Question: I have googled and tried many solutions which worked for others but not in my case. I don't know why.
I am learning to use CodeIgniter 2.2.0. I have set up project structure and all the things as below, but still I am not able to load my CSS and JS.
'''
<!DOCTYPE html PUBLIC "-//W3C//DTD XHTML 1.0 Transitional//EN" "http://www.w3.org/TR/xhtml1/DTD/xhtml1-transitional.dtd">
<html xmlns="http://www.w3.org/1999/xhtml">
<head id="Head1">
<title> </title>
<meta http-equiv="Content-Type" content="text/html;charset=UTF-8">
<!-- solution 1 I have tried: -->
<!-- in below line I tried by using constant set in constants.php file under application/config/ folder -->
<link rel="stylesheet" href="<?php echo (CSS.'dialog.css' );?>" type="text/css">
<!-- solution 2 I have tried: -->
<!-- As my css n script files are under CodeIgniter_2.2.0/assets/css and CodeIgniter_2.2.0/assets/scripts folder respectively -->
<link rel="stylesheet" href="/assets/css/dialog.css" type="text/css">
<!-- solution 3 I have tried -->
<!-- This I tried by using autoload.php settings where I am setting autoload['helper'] = array('url'); -->
<?php echo link_tag('assets/css/dailog.css');?> </br>
<script src="../../script/Plugins/jquery.js" type="text/javascript"></script>
</head>
</html>
'''
:
Also I have set
'$config['base_url'] = "http://localhost/";' in 'application/config/config.php' file.
My project folder structure is as follows :

(Application , System, Assets folders are at same level)
The contents of '.htaccess' file are :
(.htaccess file path : C:\xampp\htdocs.htaccess )
'''
RewriteEngine on
RewriteCond $1 !^(index\.php|images|js|css|robots\.txt)
RewriteRule ^(.*)$ /index.php/$1 [L]
'''
there are 2 more '.htaccess' file at 'C:\xampp\htdocs\CodeIgniter_2.2.0\System' and 'C:\xampp\htdocs\CodeIgniter_2.2.0\application' folder
both have single line written :
'''
Deny from all
'''
---
Also, at 'C:\xampp\htdocs\', there is a file 'index.php' which is same as the 'index.php' file placed at
'C:\xampp\htdocs\CodeIgniter_2.2.0\' in which I have set following things
'''
$system_path = 'CodeIgniter_2.2.0/system';
$application_folder = 'CodeIgniter_2.2.0/application';
'''
Is there anything that I am missing in this? I am not able to load any CSS or JS files on my page.
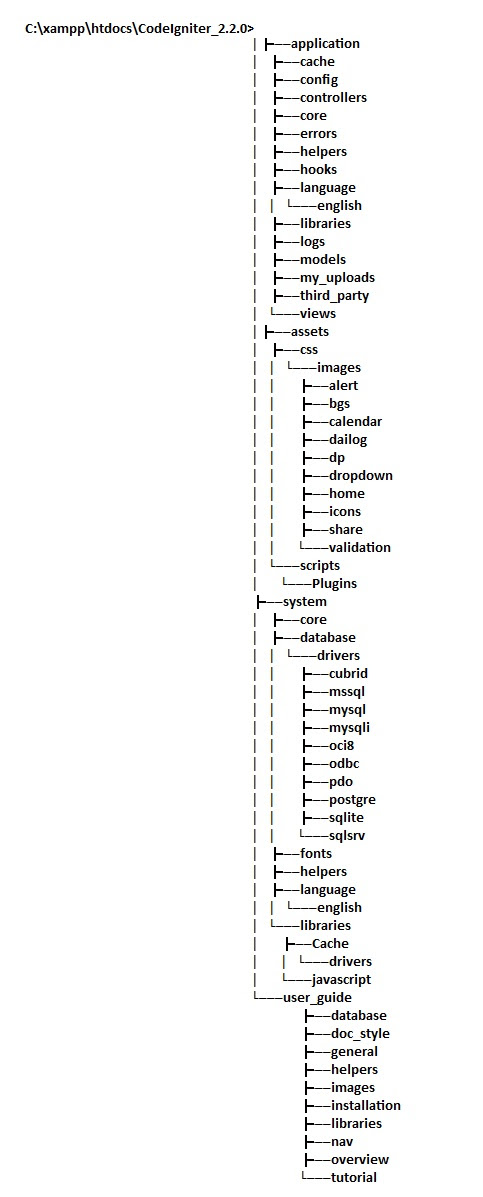
Answer: Here is the solution : just make changes in '.htaccess' at root directory
'''
RewriteEngine On
RewriteCond %{REQUEST_FILENAME} !-d
RewriteCond %{REQUEST_FILENAME} !-f
RewriteRule ^(.*)$ index.php/$1 [QSA,L]
'''
n its working. :)